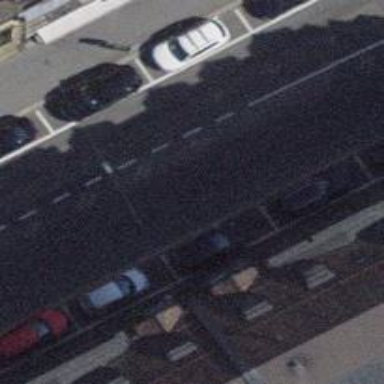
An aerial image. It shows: Street side parking spaces with parallel orientation.